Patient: sex M, age 63
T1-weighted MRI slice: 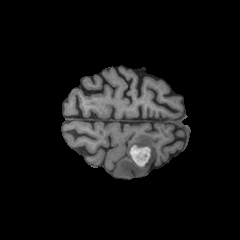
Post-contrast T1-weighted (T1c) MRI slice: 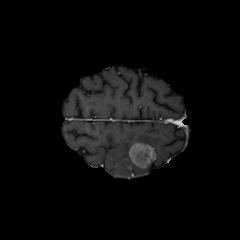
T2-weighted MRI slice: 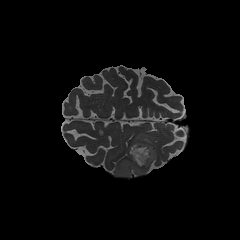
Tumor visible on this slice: yes
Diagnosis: Glioblastoma, IDH-wildtype
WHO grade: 4